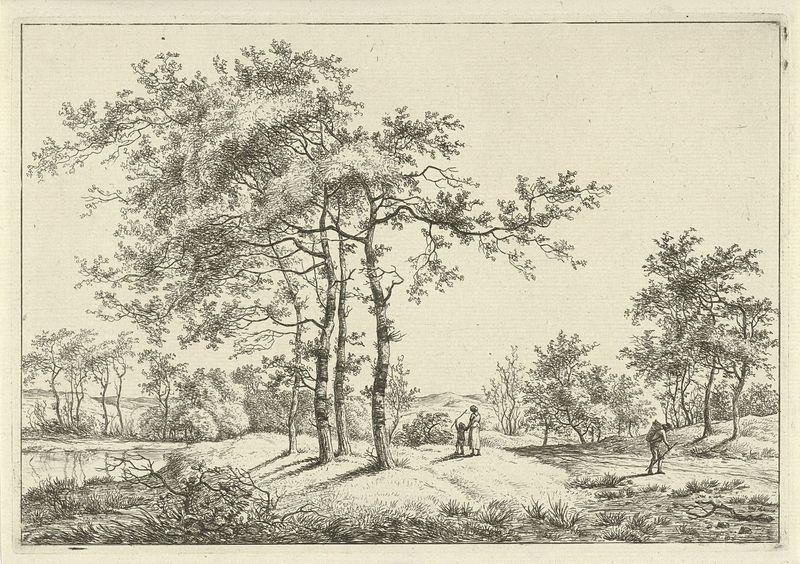
Titel: Landschap met moeder en kind
Künstler: Hermanus Fock
Standort: Amsterdam
Institution: Rijksmuseum
Schlagwörter: baum, blätter, himmel, laub, mann, schatten, wasser, weiß, bäume, landschaft, menschen, see, äste, frau, licht, schwarz, zeichnung, gras, weg, wiese, jung, mensch, birke, natur, spiegelung, zweige, büsche, gebüsch, eltern, familie, kind, mutter, stock, stab, kiepe, leer, fluß, spiegeln, frühling, spaziergang, wandern, zweig, druck, stich, stöcke, wanderer, stecken, fehler, kalligraphie, spazeirgang, error